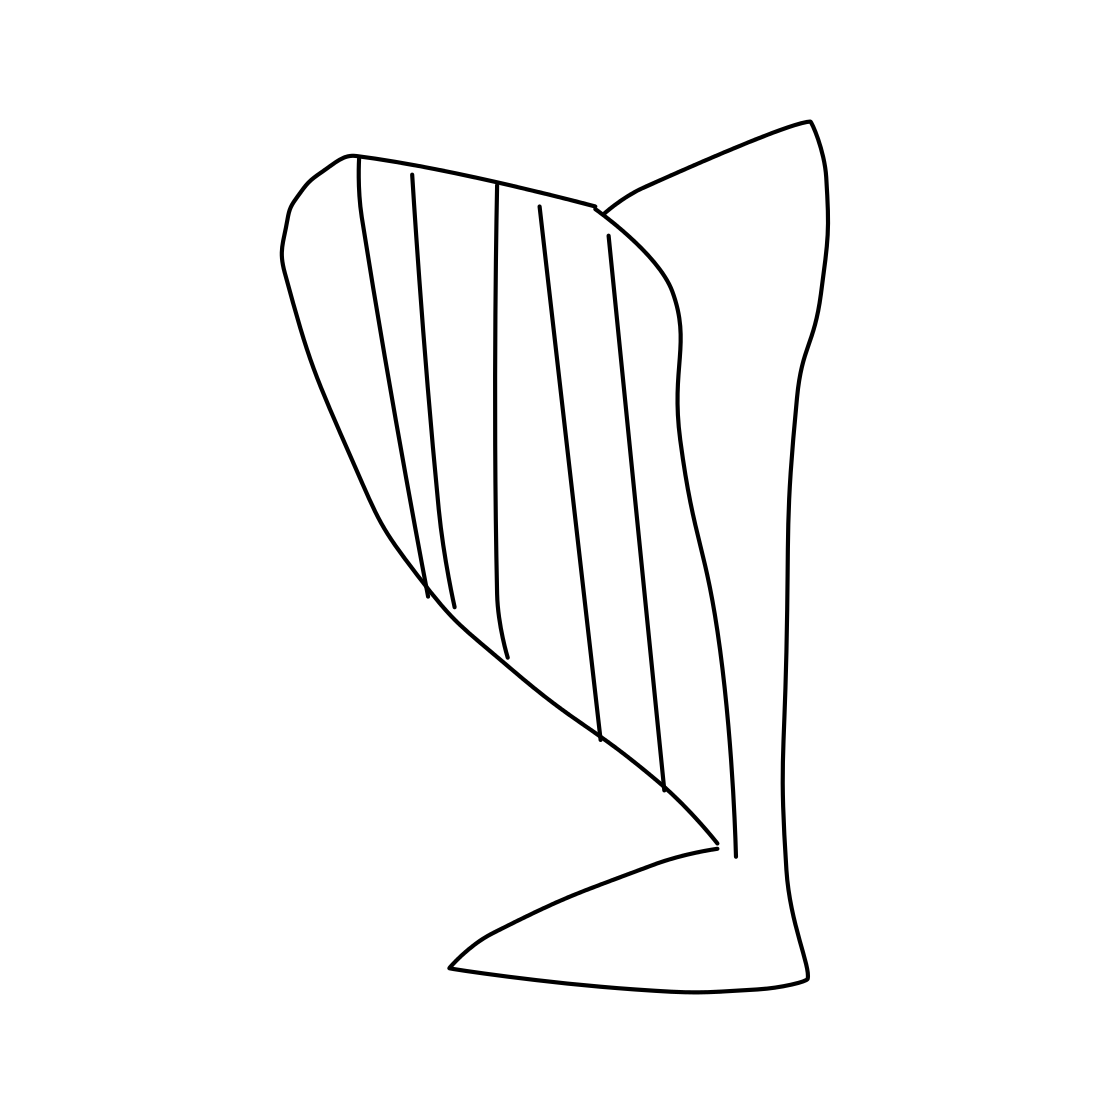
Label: harp